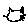
Label: cat